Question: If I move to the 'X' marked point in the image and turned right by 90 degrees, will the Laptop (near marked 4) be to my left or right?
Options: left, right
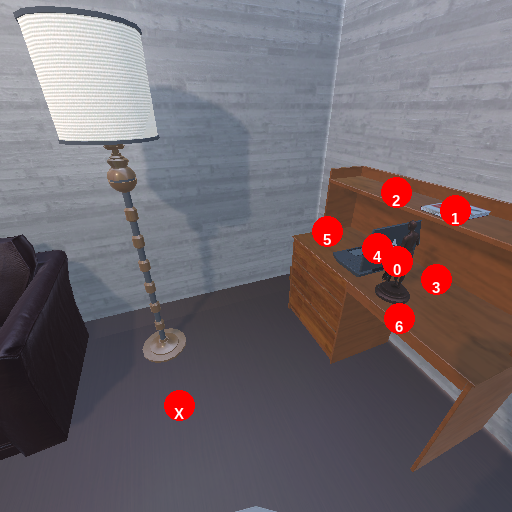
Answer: left